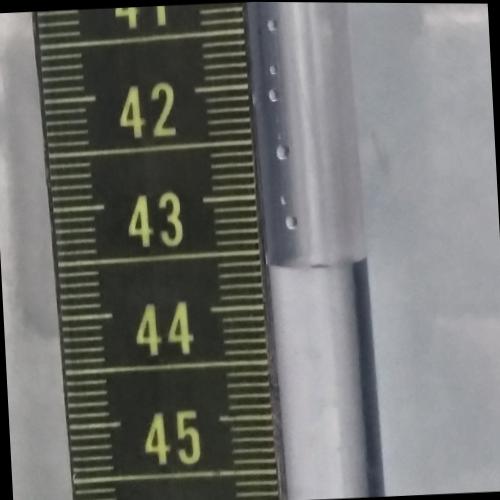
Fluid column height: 43.6 cm